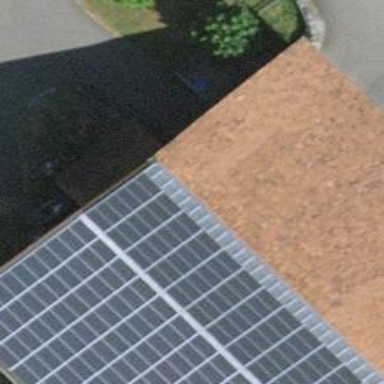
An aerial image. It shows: Solar power generator using photovoltaic panels.